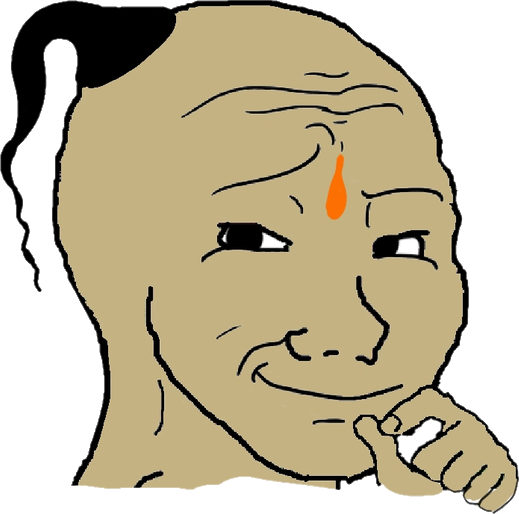
Label: 5_Smugjak